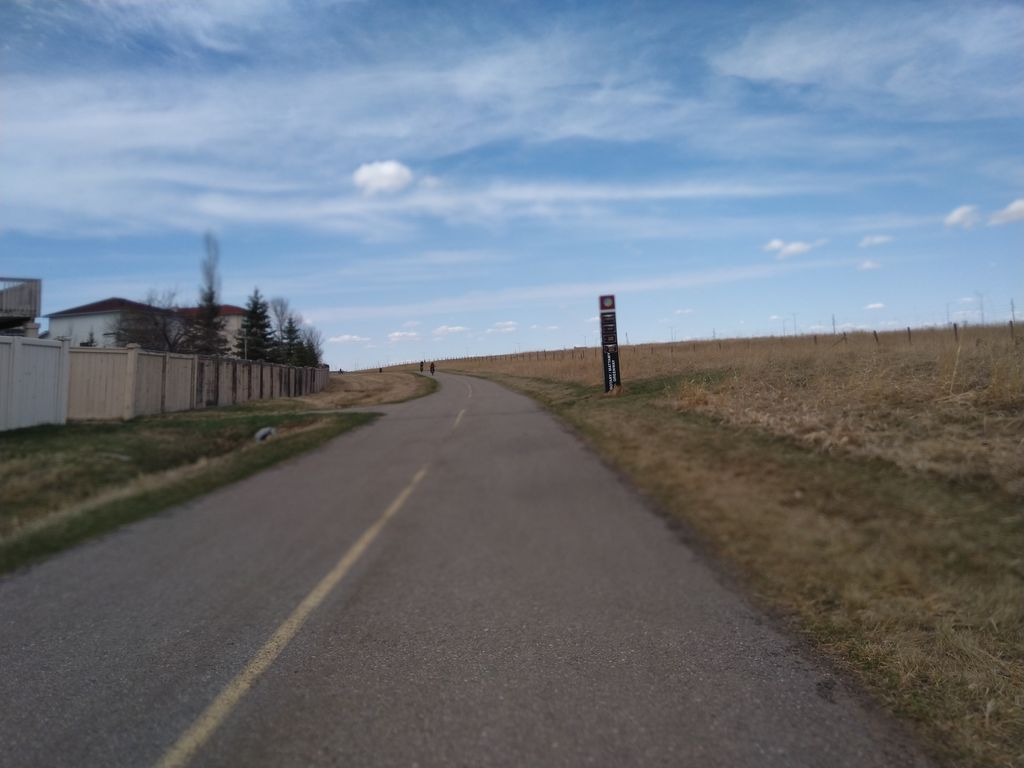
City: calgary